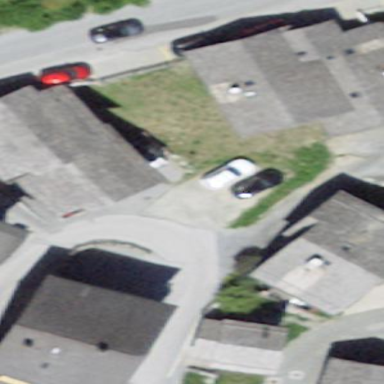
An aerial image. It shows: Building with tile roof.